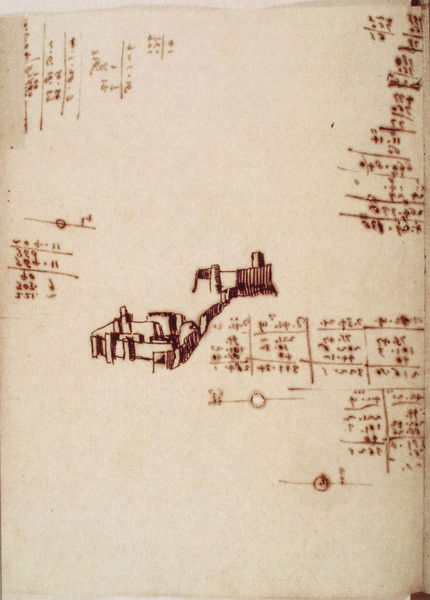
Titel: Berechnungen und Stadtansicht
Künstler: Galileo Galilei
Institution: Florenz, Biblioteca Nationale Centrale
Schlagwörter: stadt, braun, skizze, zeichnung, gebäude, architektur, kreis, turm, papier, ansicht, abstrakt, mauer, linien, zahlen, burg, türme, festung, kreise, entwurf, karton, pergament, arabisch, mauern, rötel, handschrift, tabelle, notizen, mathematik, rechnung, abstarkt, formeln, festungsbau, summen, bergfestung, addieren